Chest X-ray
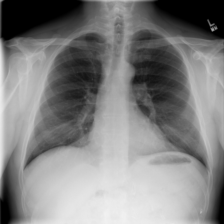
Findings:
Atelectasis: negative
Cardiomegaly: negative
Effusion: positive
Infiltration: negative
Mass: negative
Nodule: negative
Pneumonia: negative
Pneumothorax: negative
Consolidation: positive
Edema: negative
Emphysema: negative
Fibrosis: negative
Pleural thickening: negative
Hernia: negative